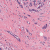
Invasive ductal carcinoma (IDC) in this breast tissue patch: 0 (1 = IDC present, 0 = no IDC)